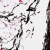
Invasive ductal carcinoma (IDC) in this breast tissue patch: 0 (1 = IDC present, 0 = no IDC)